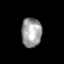
Tissue: skin
Cell type: Epithelial cells
Senescence score: 0.2409
Nuclear area (px): 580
Mean DAPI intensity: 158.072